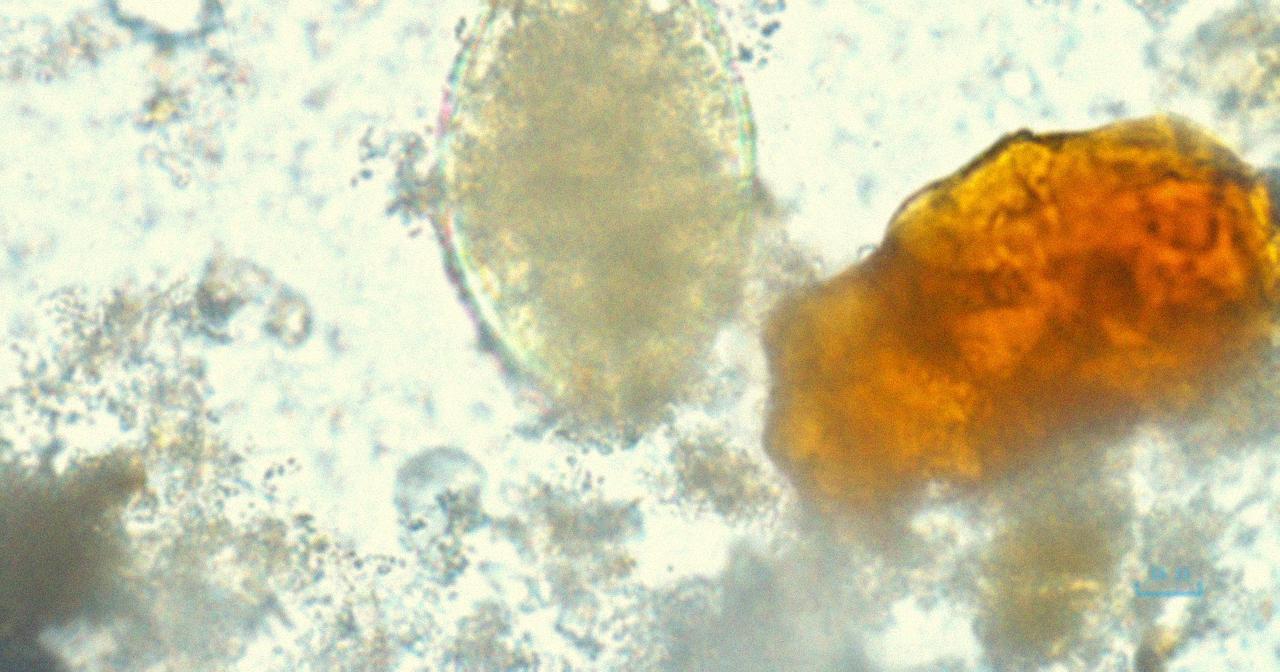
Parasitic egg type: Fasciolopsis buski